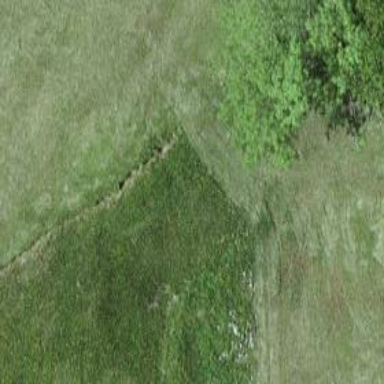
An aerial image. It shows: Culvert tunnel under ditch.